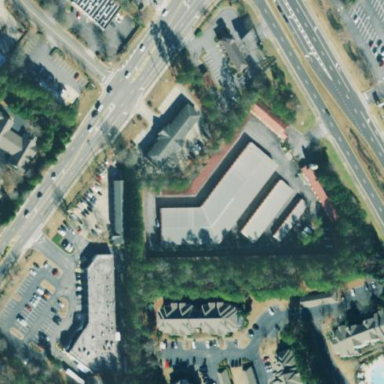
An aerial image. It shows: Storage rental shop.